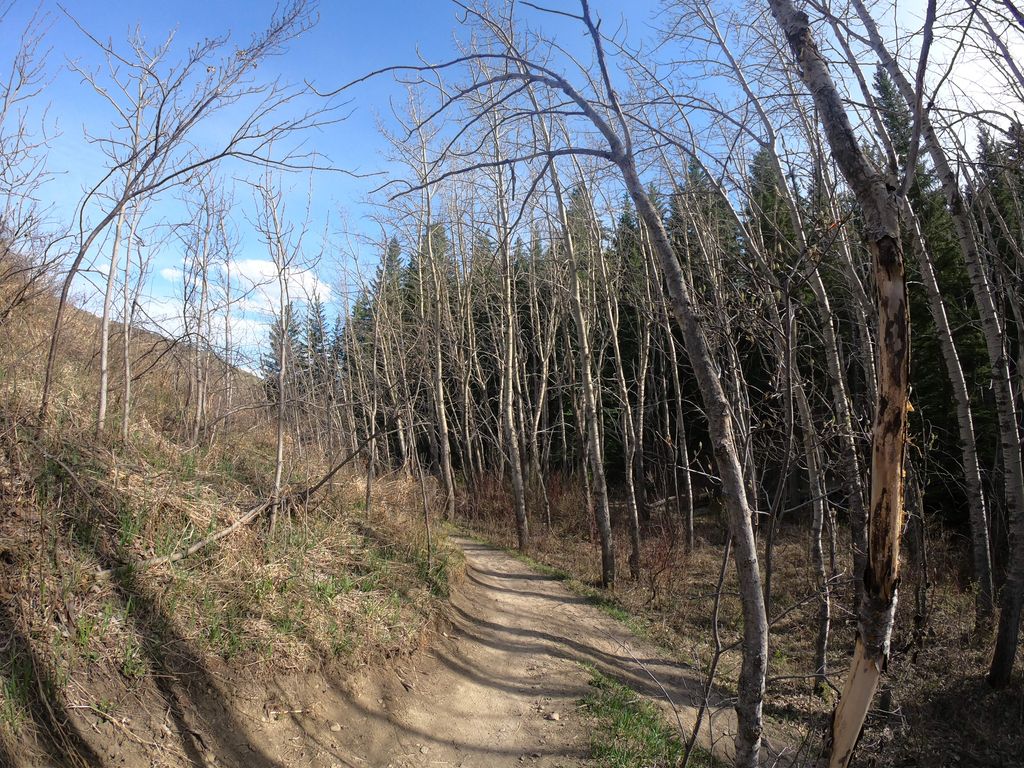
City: calgary